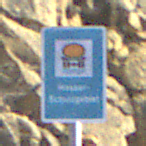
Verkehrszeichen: Wasserschutzgebiet
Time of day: MorningAfternoon
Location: Outdoor (RoadRail)
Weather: PartlyCloudy
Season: NotSpecified
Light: Natural